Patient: sex M, age 79
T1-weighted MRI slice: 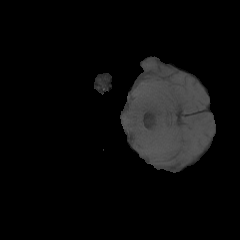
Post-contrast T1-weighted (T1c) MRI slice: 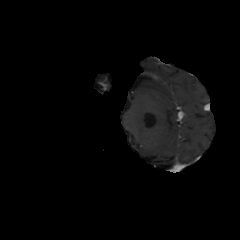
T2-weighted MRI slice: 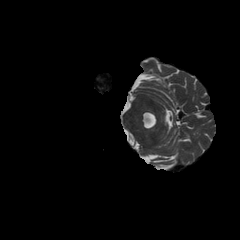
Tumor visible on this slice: no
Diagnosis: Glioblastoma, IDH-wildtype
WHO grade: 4